Brain MRI, t2w sequence, axial 2D slice.
Patient: age 37, sex M, weight 90 kg, height 1.9 m
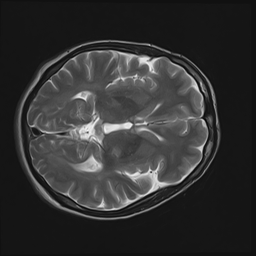